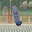
Label: 1